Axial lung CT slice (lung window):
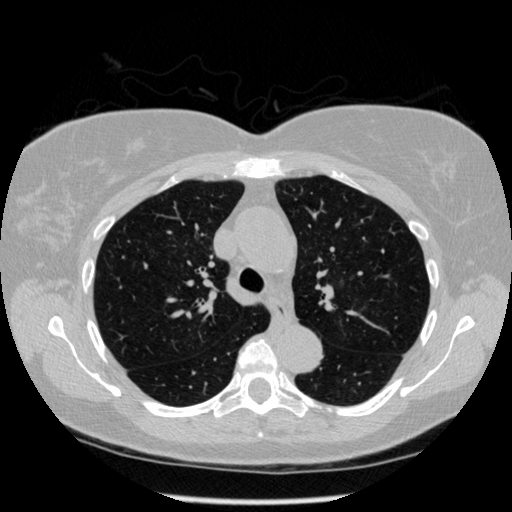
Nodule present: no